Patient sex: M
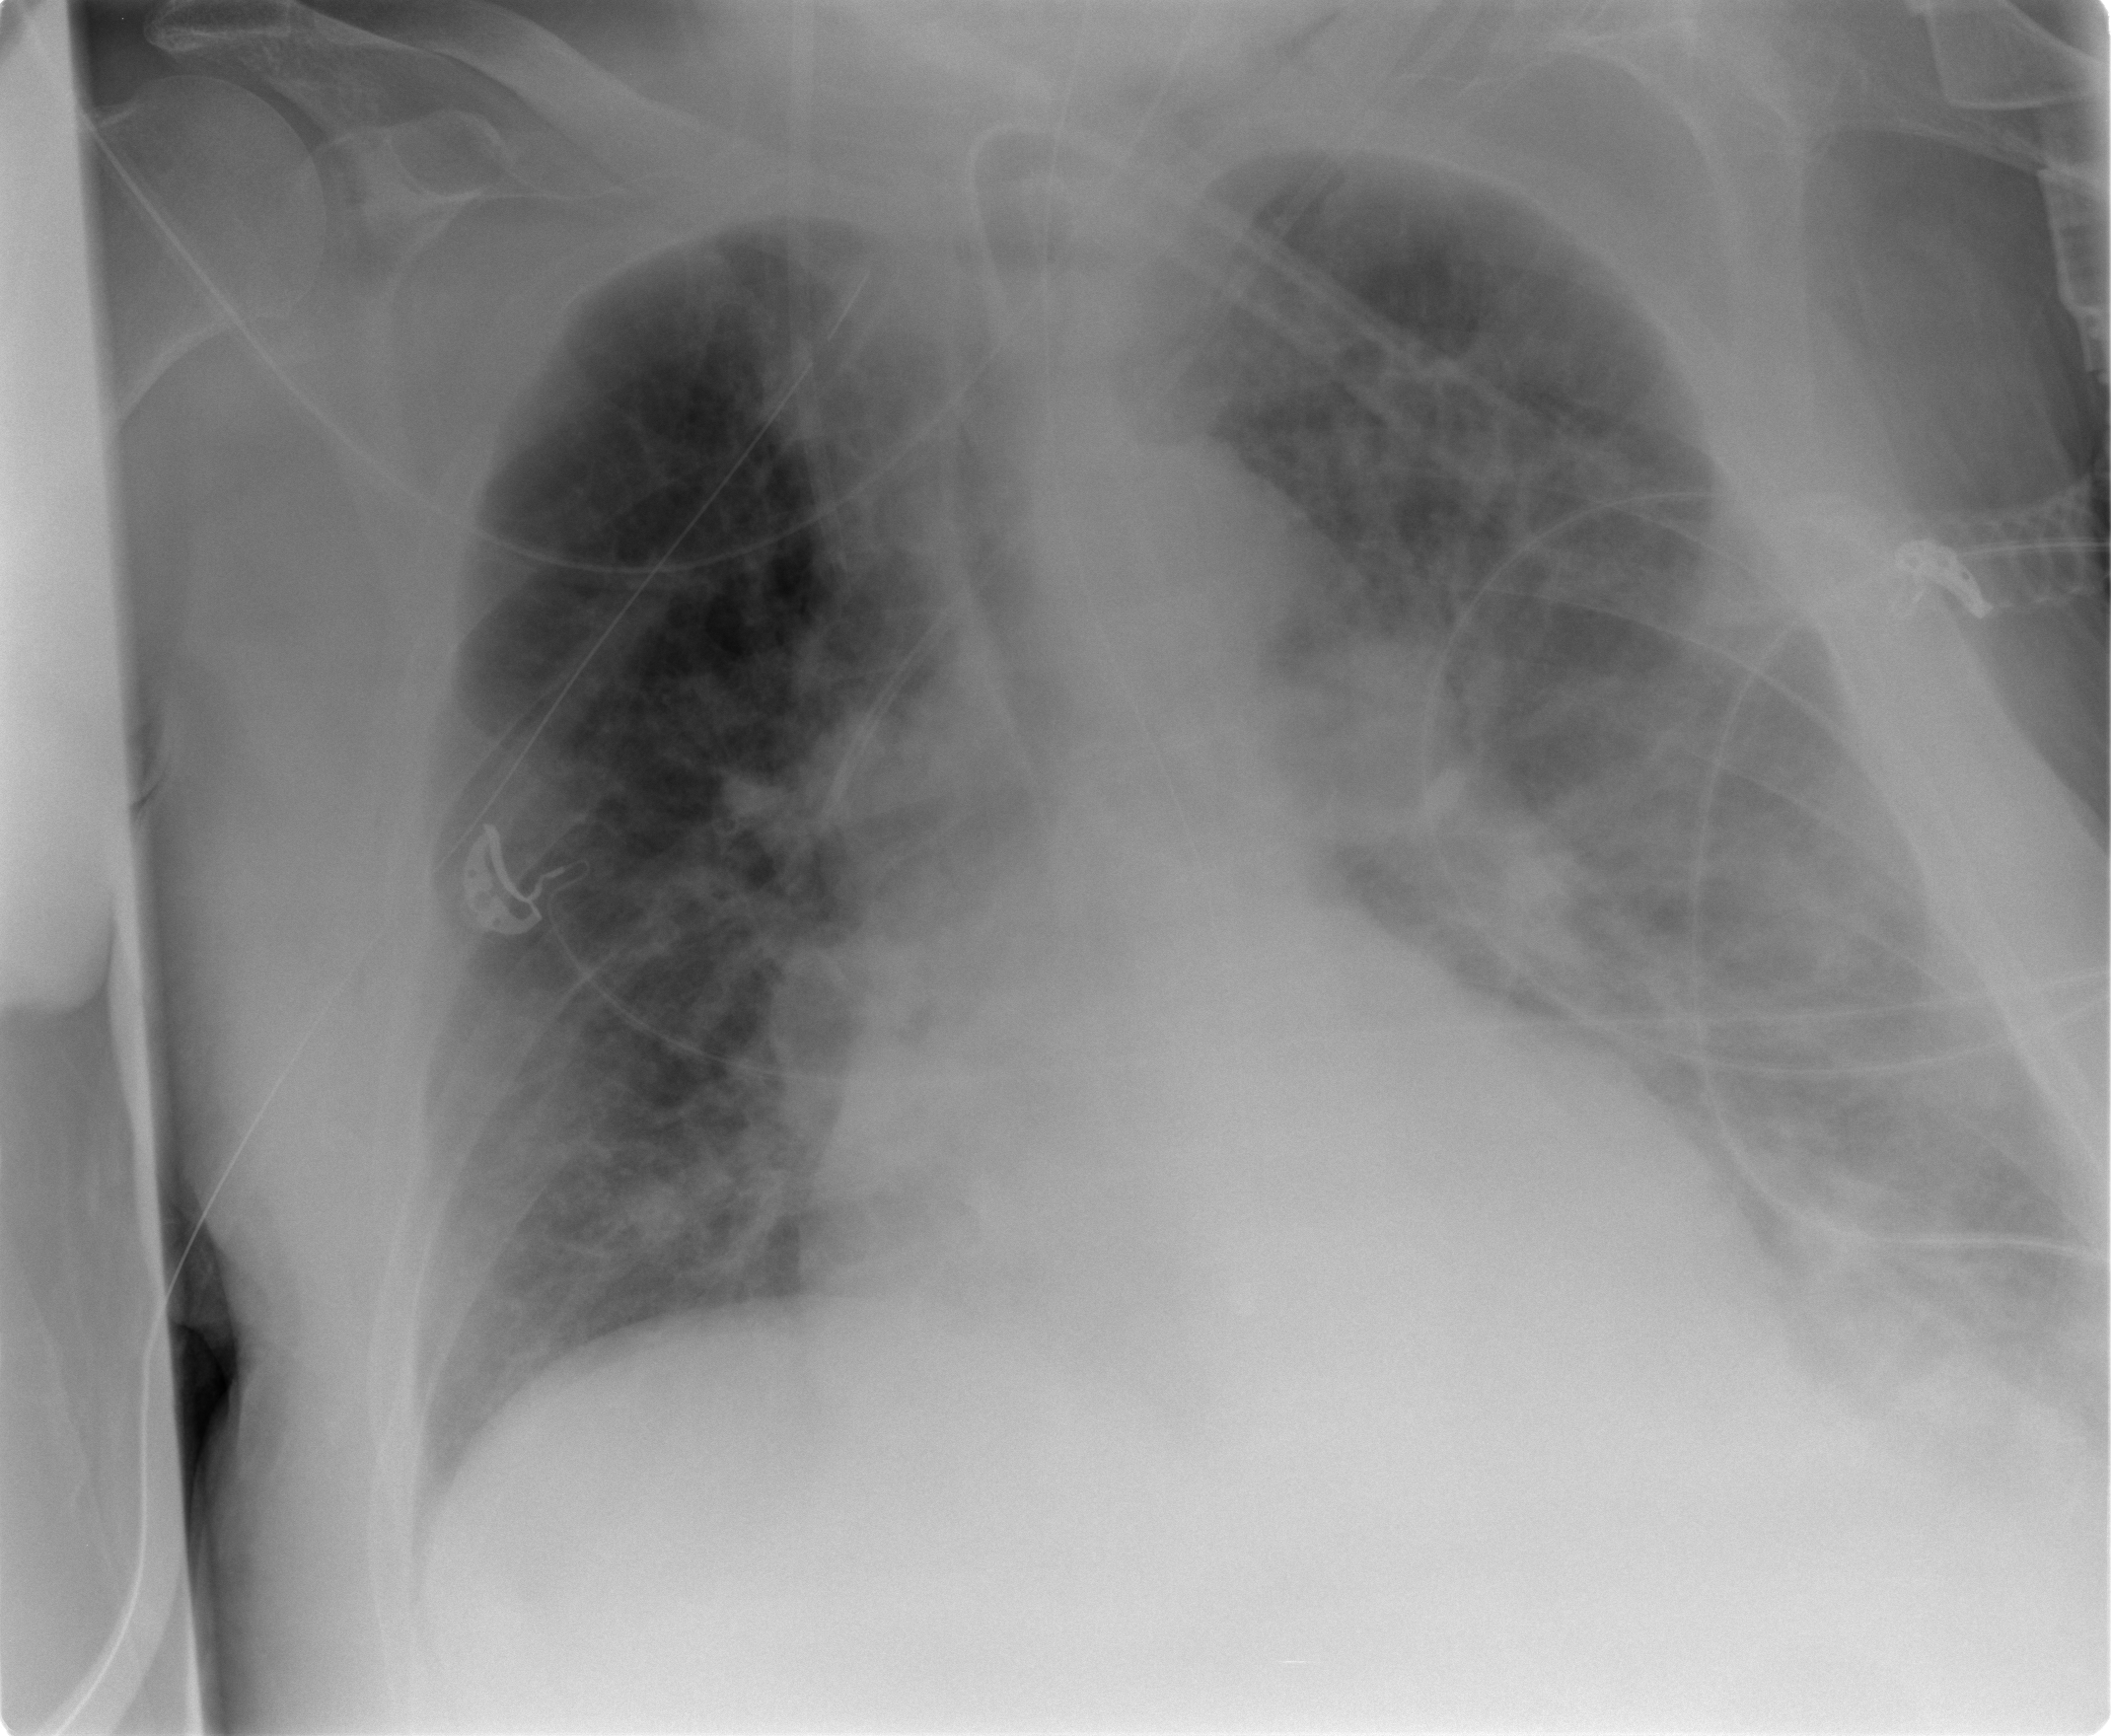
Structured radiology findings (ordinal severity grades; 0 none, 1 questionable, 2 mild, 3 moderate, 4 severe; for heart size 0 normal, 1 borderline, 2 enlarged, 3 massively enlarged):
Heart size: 1
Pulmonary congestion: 1
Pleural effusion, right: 1
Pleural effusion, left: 3
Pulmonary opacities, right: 1
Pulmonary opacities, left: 1
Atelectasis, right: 2
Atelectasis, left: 2